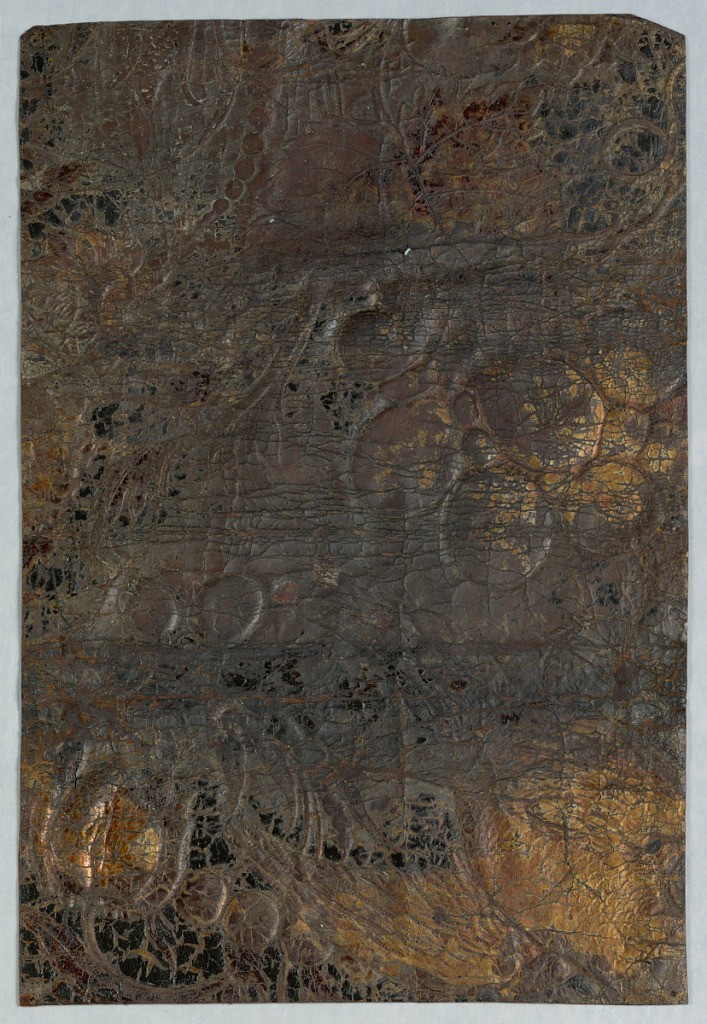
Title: Sidewall
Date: ca. 1700
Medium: Leather, stamped, painted, silvered
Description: Portion, lacking much of its finished surface, showing bird, tulips and grapes.